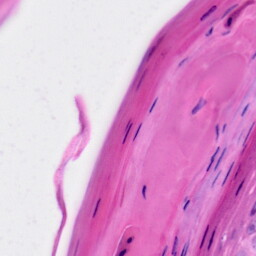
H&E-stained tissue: Skin